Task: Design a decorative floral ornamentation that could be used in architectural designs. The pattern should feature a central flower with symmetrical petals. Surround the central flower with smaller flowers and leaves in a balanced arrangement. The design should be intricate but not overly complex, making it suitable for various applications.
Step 78:
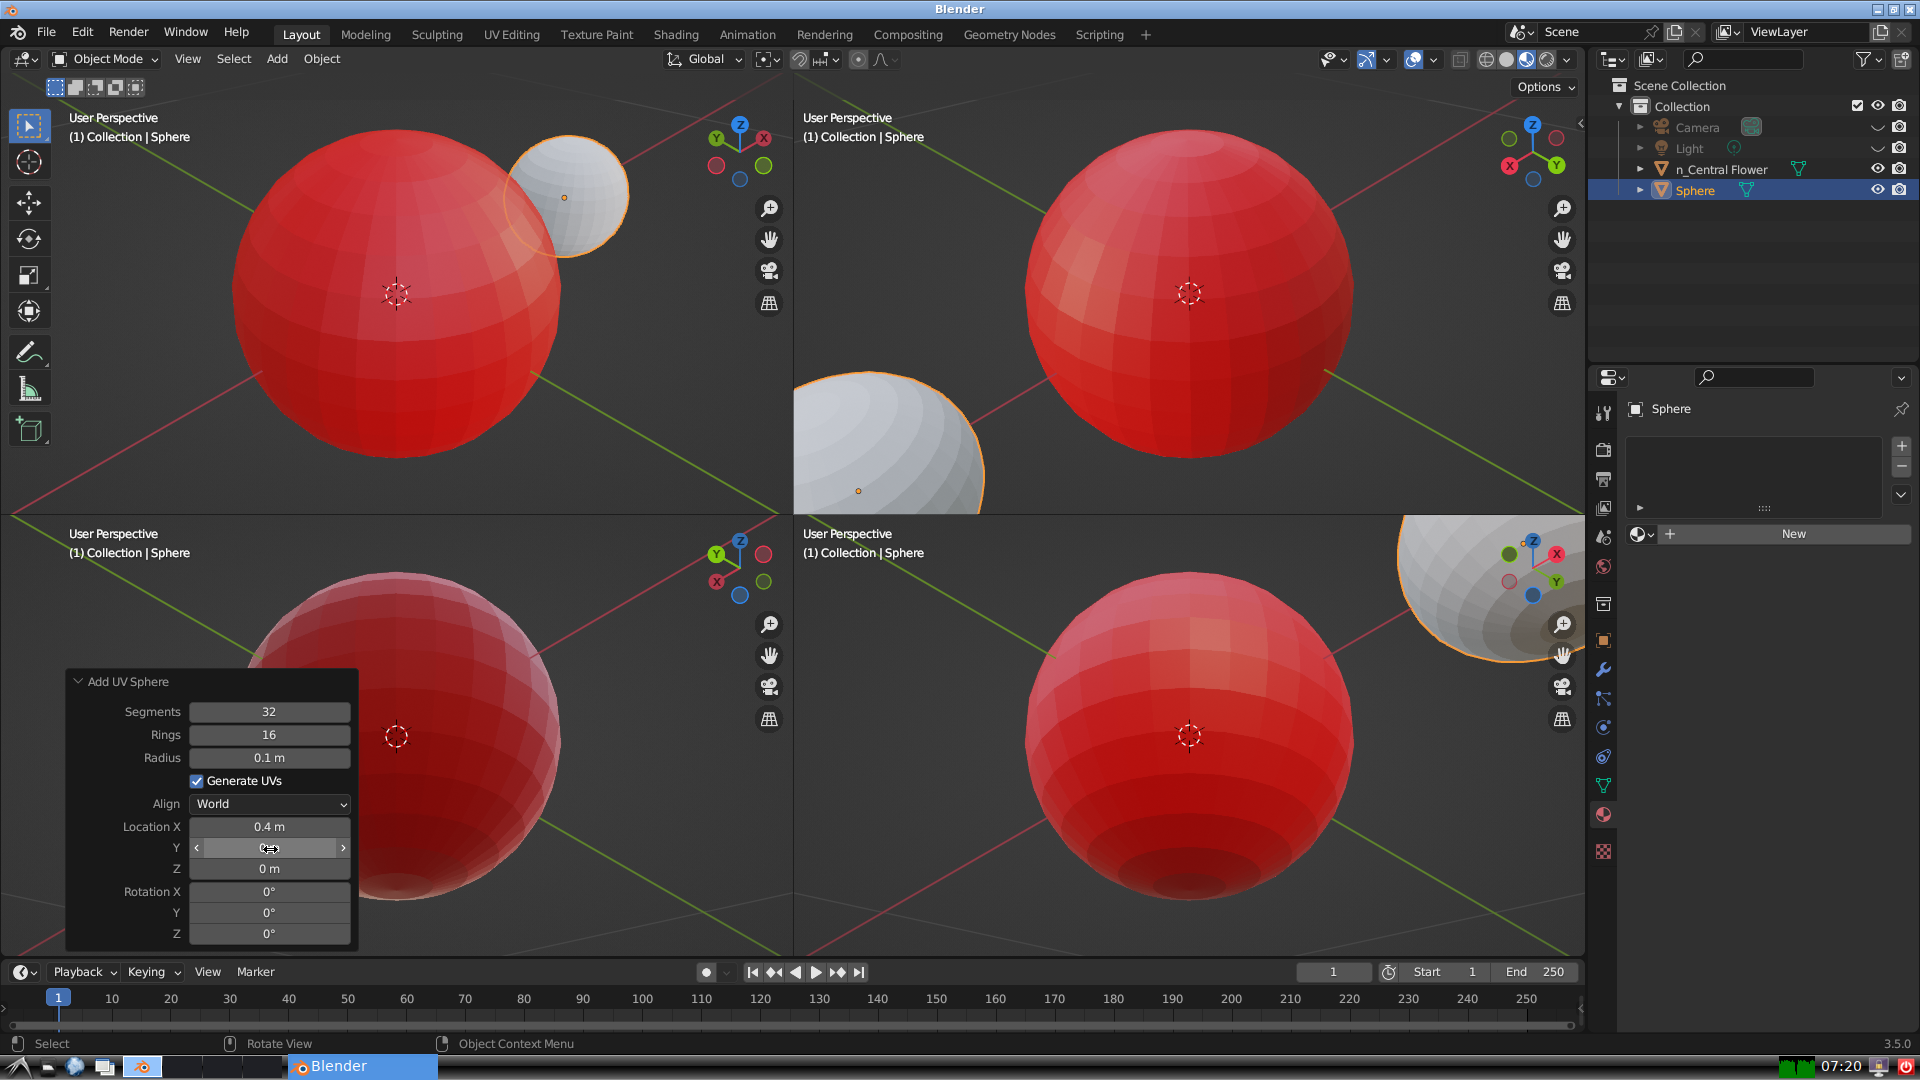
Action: {"mouse_move": [270, 867]}